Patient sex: M
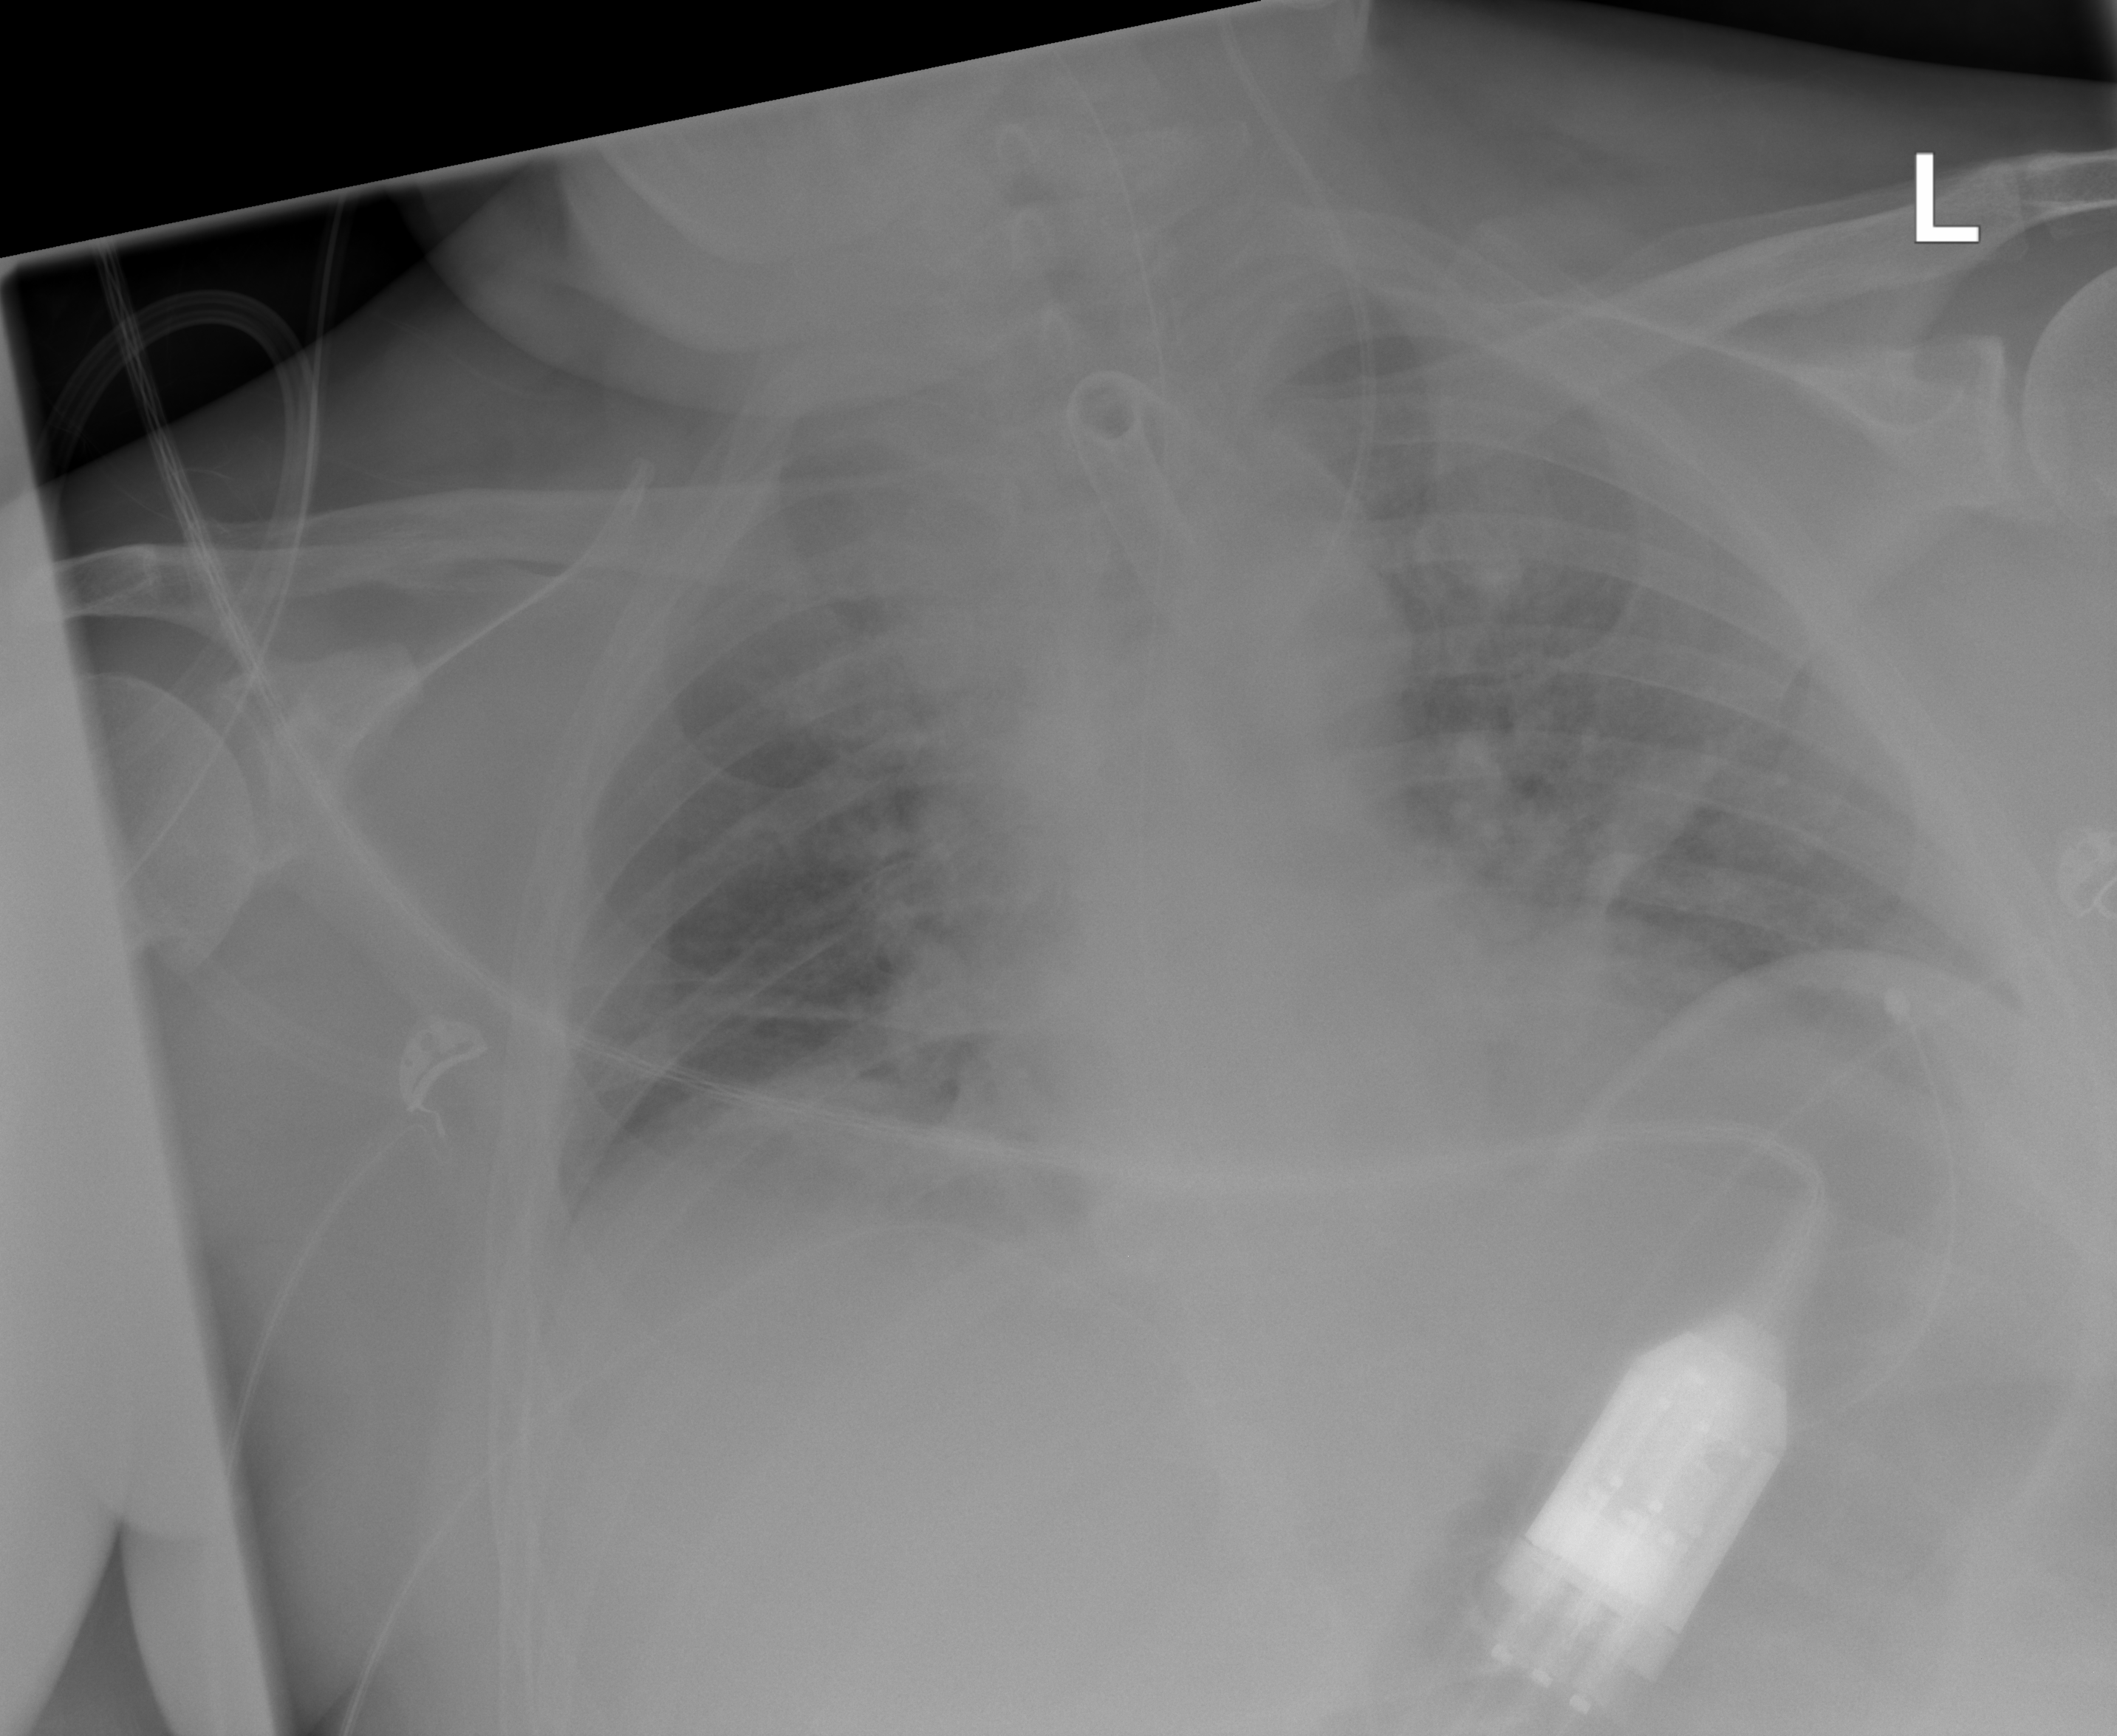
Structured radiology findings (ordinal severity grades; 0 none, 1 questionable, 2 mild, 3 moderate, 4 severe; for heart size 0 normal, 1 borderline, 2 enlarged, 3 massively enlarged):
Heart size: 2
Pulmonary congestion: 2
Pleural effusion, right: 2
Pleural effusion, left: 0
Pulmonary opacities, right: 2
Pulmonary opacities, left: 2
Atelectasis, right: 2
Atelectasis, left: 2